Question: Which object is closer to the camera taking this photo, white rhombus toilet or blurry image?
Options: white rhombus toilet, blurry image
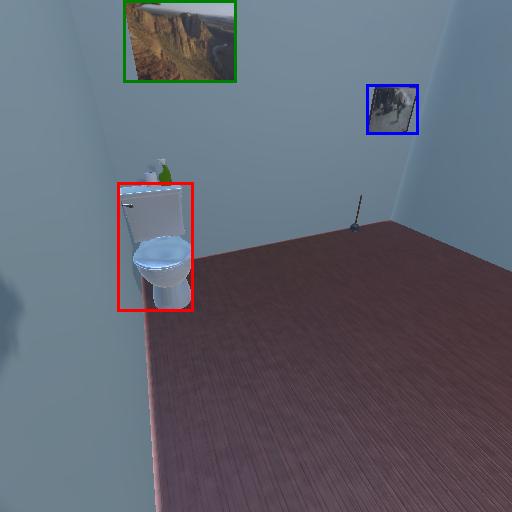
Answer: white rhombus toilet